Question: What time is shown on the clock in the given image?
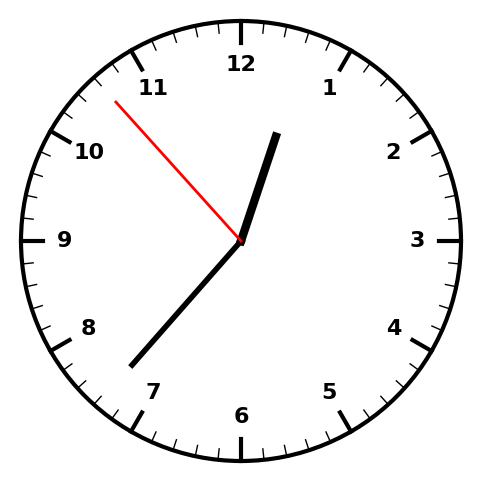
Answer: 12:36:53